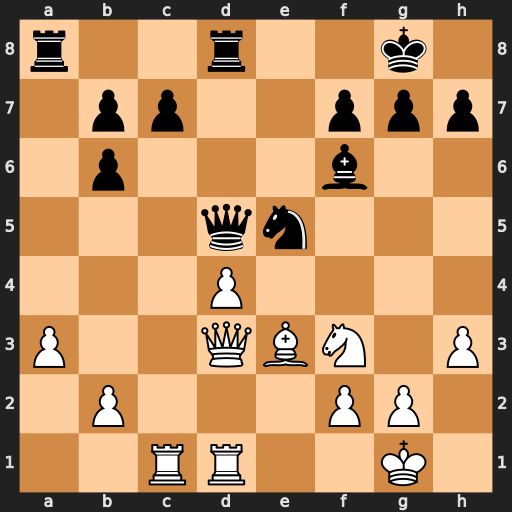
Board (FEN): r2r2k1/1pp2ppp/1p3b2/3qn3/3P4/P2QBN1P/1P3PP1/2RR2K1
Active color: w
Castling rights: -
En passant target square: -
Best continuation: dxe5 Qxd3 Rxd3 Rxd3 exf6